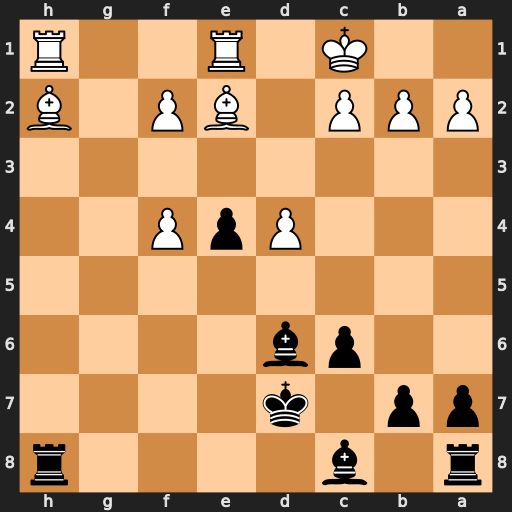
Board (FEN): r1b4r/pp1k4/2pb4/8/3PpP2/8/PPP1BP1B/2K1R2R
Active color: b
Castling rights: -
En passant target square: -
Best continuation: Rxh2 Rxh2 Bxf4+ Kb1 Bxh2